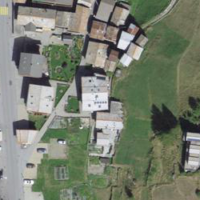
EUNIS habitat code: 54
Species observed at this site:
Lysimachia punctata
Buteo buteo
Sciurus vulgaris